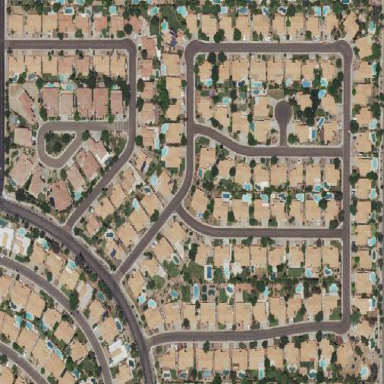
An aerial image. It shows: Residential area composed of single-family homes.